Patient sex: M
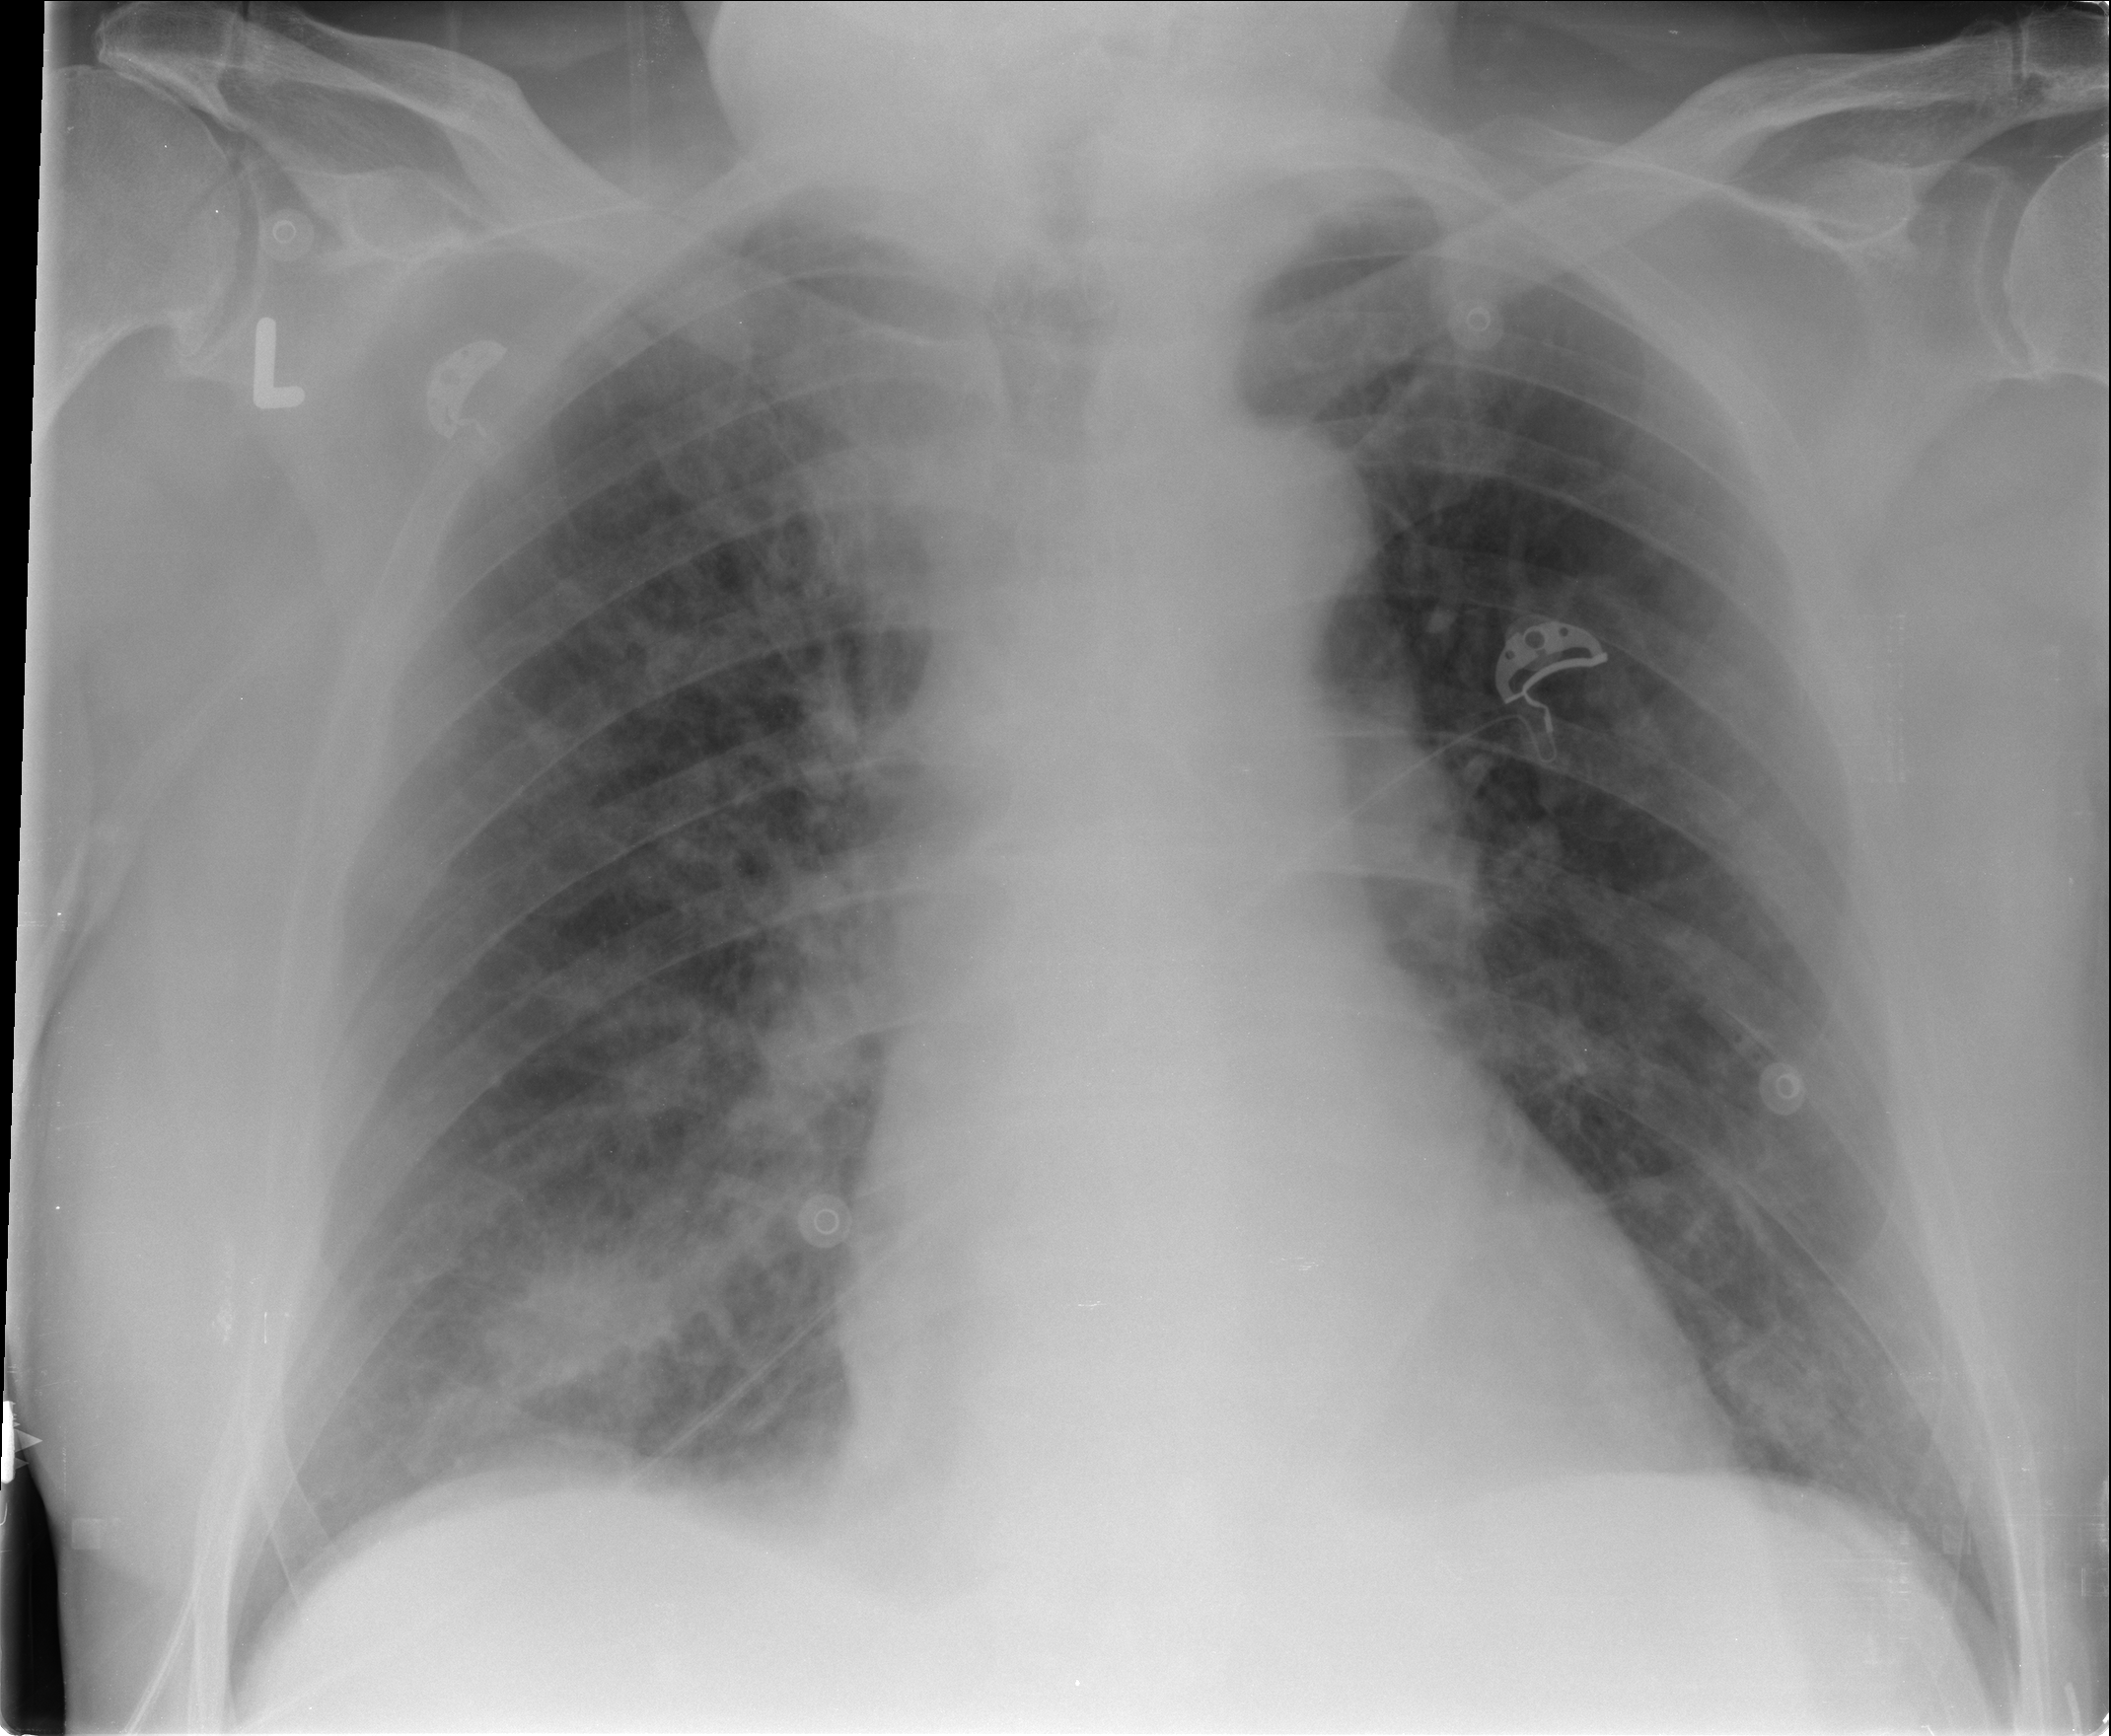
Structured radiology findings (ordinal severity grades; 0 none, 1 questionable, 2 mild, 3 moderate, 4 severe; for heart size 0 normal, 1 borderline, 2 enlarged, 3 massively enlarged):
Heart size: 0
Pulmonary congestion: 0
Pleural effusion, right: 0
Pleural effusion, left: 0
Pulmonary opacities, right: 2
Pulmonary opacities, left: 0
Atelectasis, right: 0
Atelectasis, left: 0